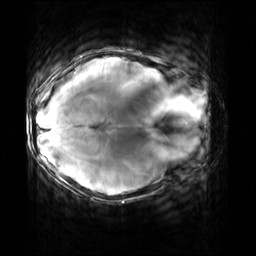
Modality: T2starw
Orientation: axial
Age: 36
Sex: female
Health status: healthy
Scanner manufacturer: siemens
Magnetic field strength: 3 T
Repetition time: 0.7 s
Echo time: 0.02 s